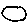
Label: circle